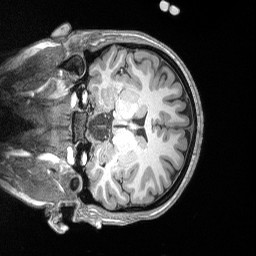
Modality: T1w
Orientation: coronal
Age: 22
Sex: female
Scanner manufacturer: siemens
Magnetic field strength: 3 T
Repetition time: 2.53 s
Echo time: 0.00164 s